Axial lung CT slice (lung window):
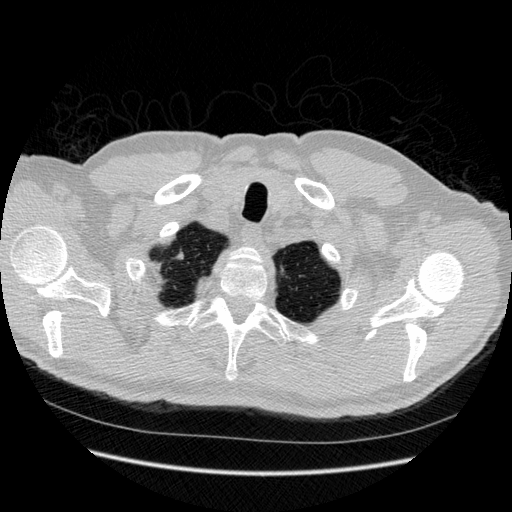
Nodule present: no